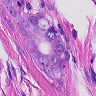
Metastatic tissue present: yes